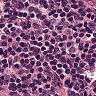
Metastatic tissue present: no